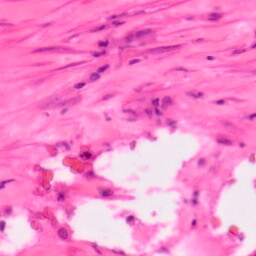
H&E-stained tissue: Colon